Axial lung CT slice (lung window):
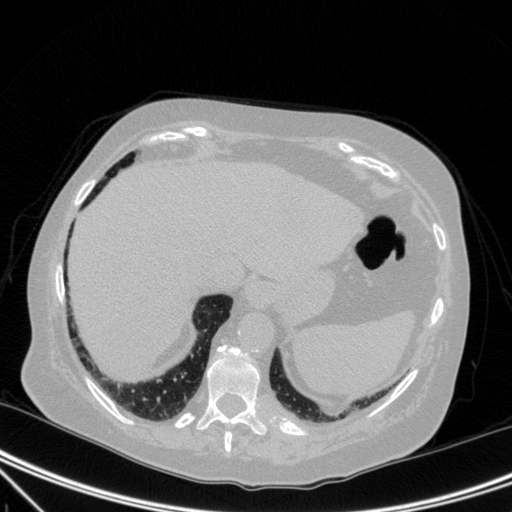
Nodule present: no